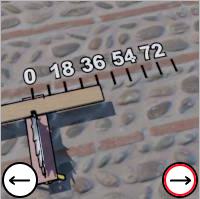
Task: length
Answer: 36
First scale value: 18.0